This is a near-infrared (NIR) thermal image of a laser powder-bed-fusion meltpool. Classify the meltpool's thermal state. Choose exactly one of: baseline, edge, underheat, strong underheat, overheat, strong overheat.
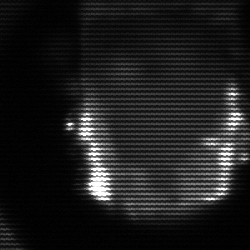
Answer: baseline